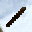
Label: 1